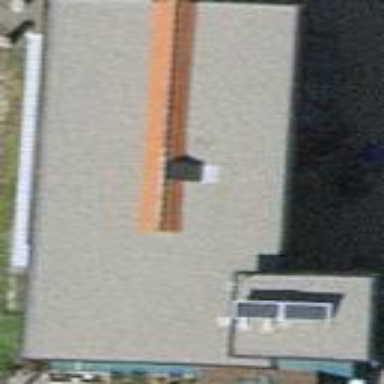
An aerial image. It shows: Building with flat roof.